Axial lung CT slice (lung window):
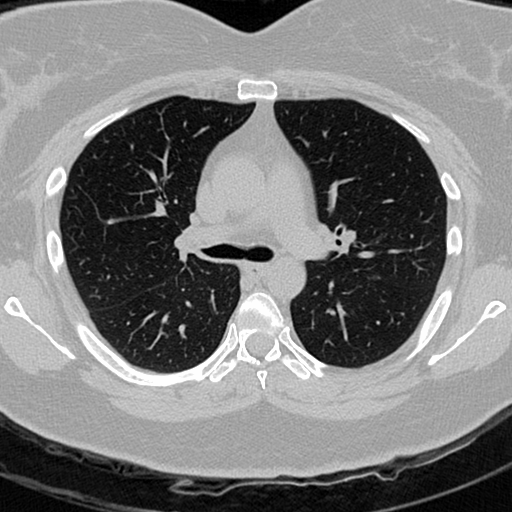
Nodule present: no